Aerial crown-view tile of a tropical tree (Barro Colorado Island, Panama), acquired 20250915:
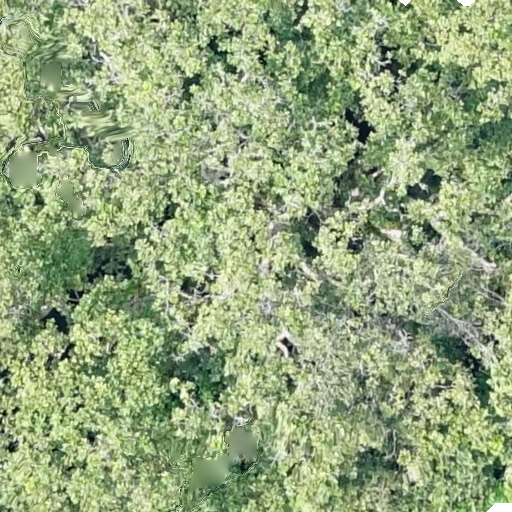
Species: Anacardium excelsum
GBIF accepted scientific name: Anacardium excelsum
Crown area: 581.272 m²